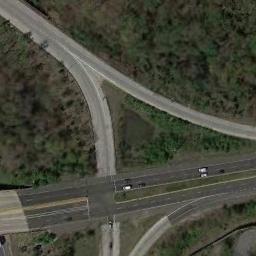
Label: overpass